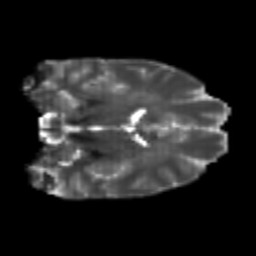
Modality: T2w
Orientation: coronal
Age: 23
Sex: female
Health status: healthy
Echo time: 0.074 s